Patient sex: M
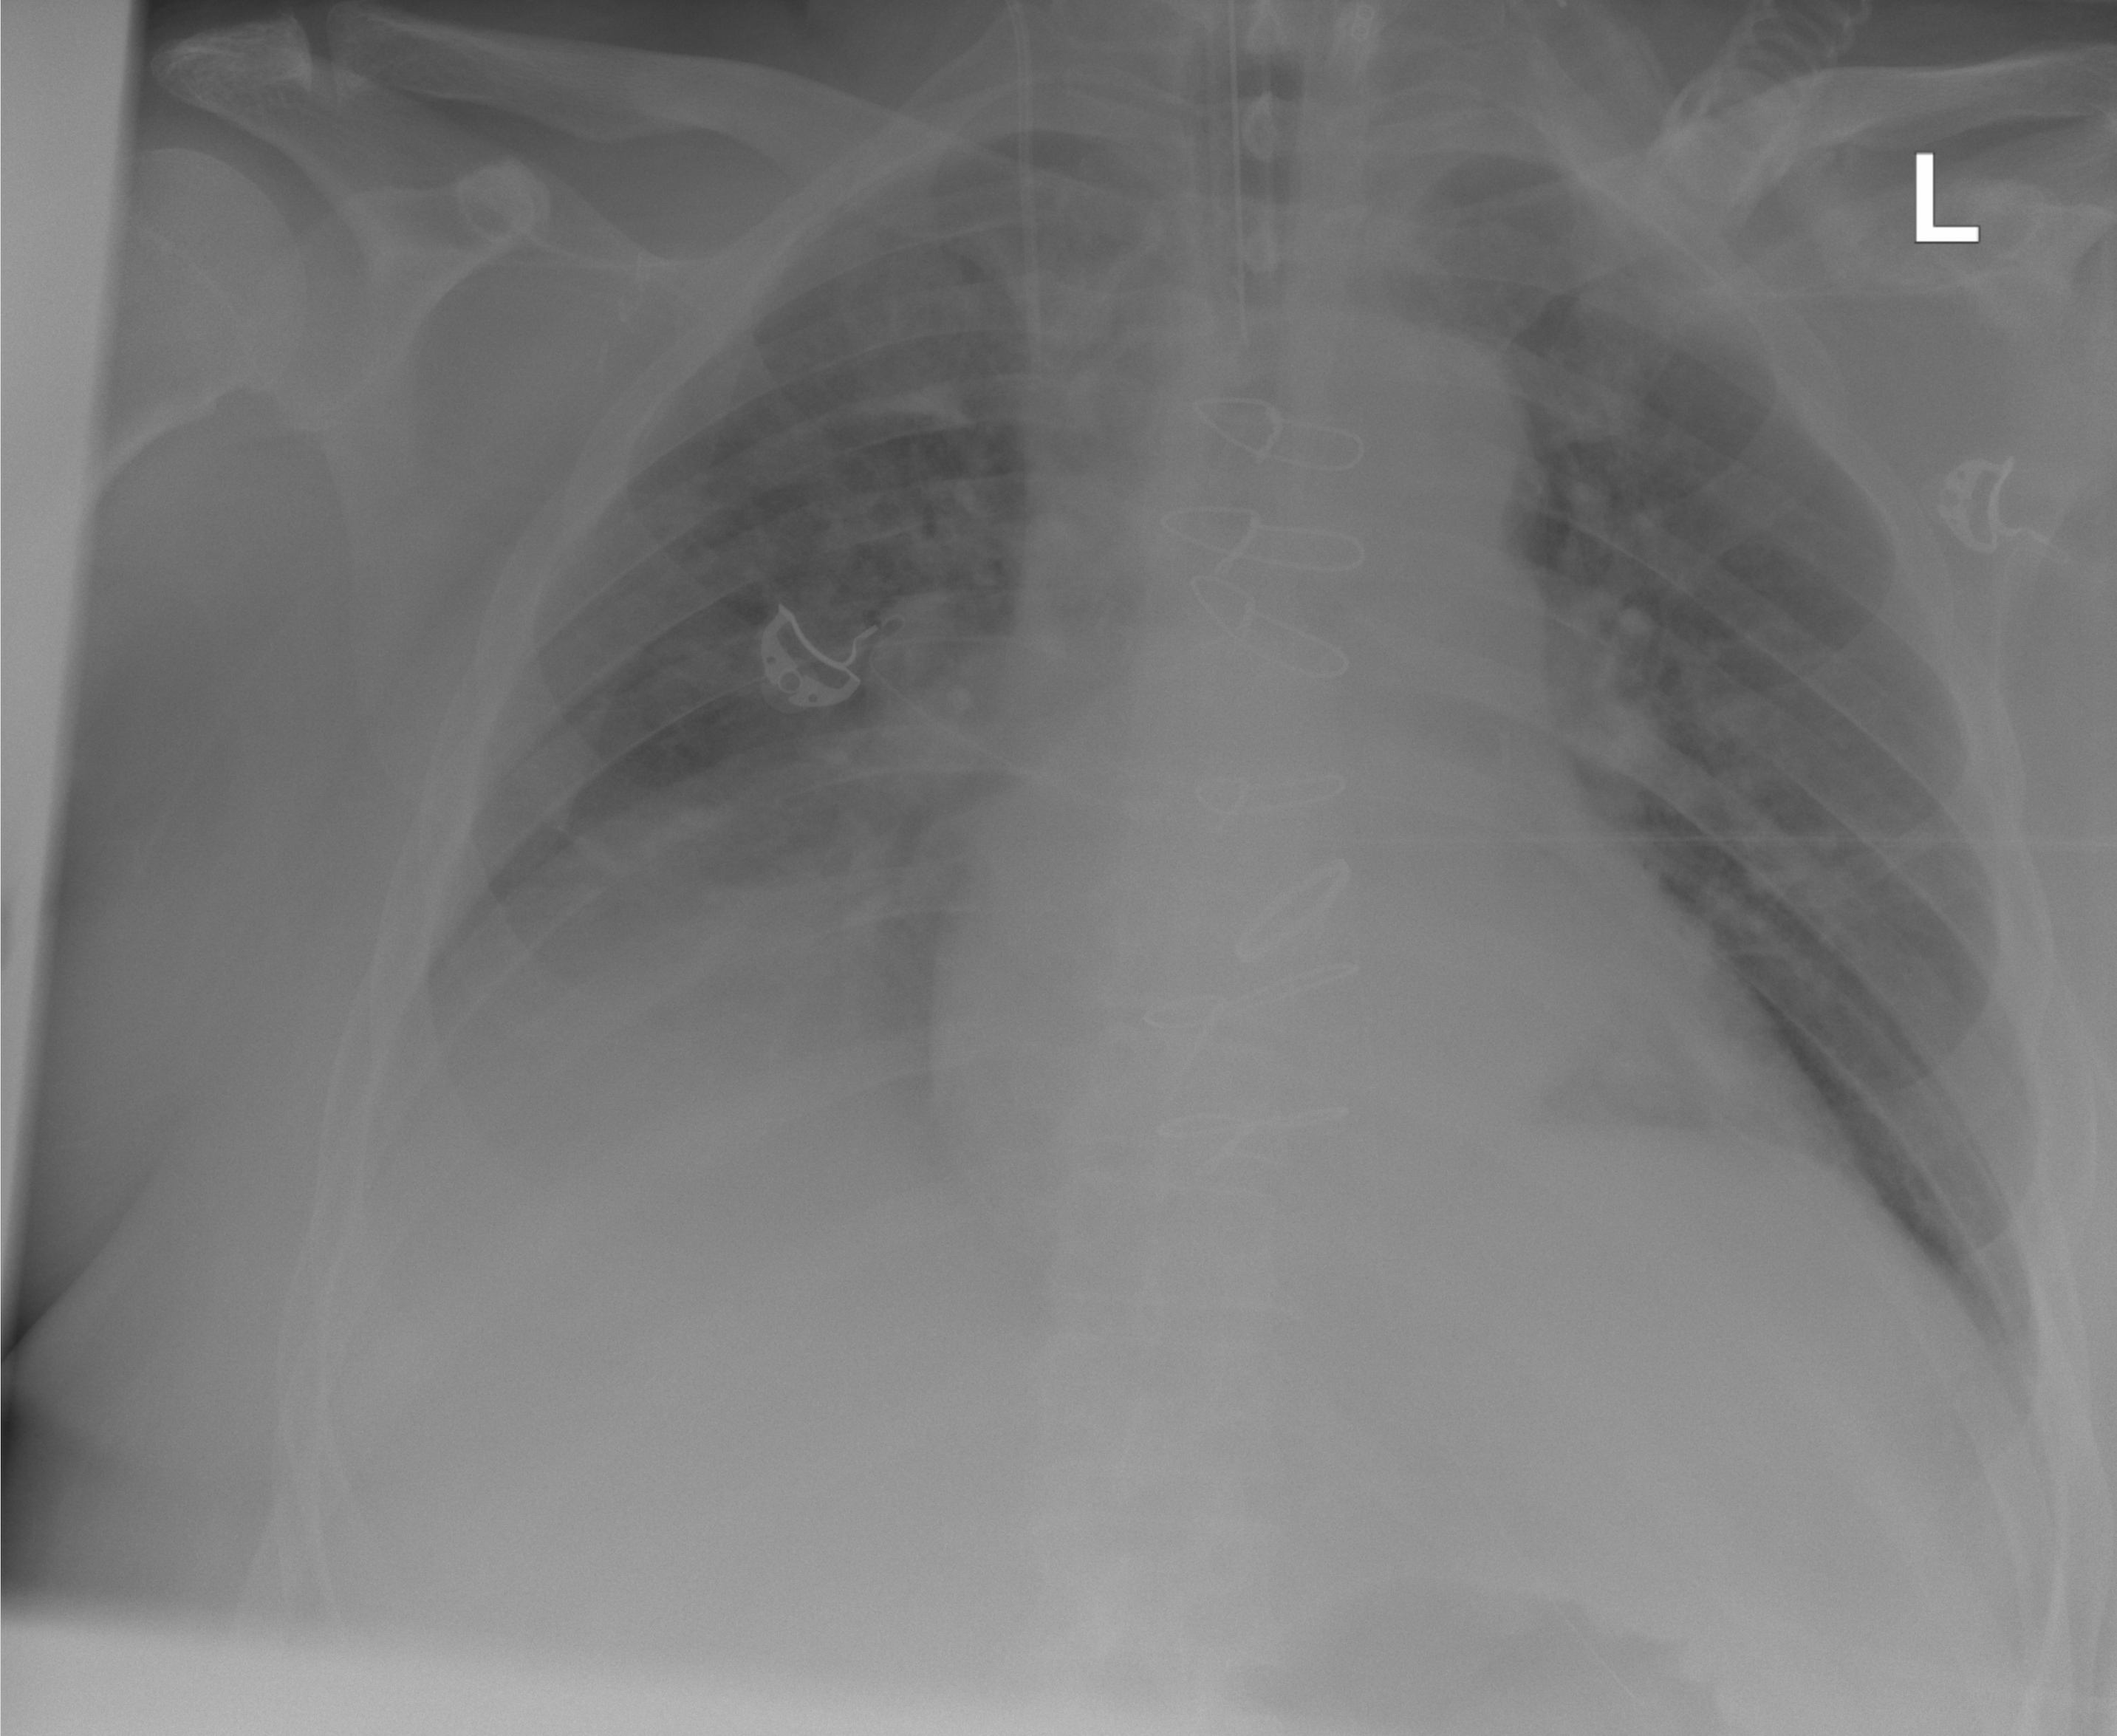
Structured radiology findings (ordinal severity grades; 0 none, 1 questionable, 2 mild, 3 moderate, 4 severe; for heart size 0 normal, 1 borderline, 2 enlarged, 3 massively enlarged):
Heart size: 0
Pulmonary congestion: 2
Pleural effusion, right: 1
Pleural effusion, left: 0
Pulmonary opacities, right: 2
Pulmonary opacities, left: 0
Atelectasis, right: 2
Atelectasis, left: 0